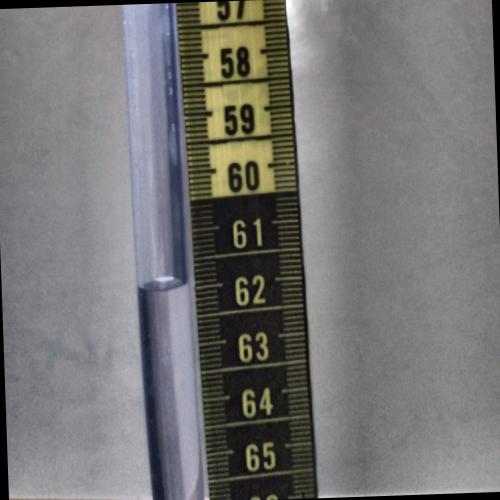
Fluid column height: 61.9 cm